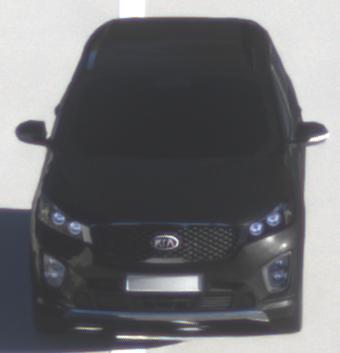
Make: KIA
Model: Sorento 2.2 CRDi
Detailed model: Sorento (UM)
Model produced from: 2015/03
Model produced until: 2017/10
Doors: 5
Color: black
Road condition: dry road
Daytime: sunrise or sunset
Contrast: medium contrast